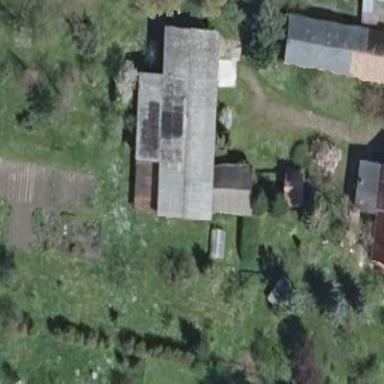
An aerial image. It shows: Building with flat grey roof. The building has some additional parts.